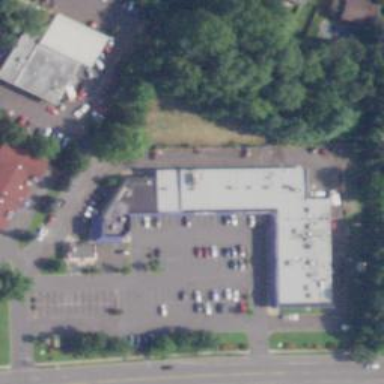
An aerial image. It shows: Pharmacy providing healthcare services.